Question: I have a table template which is populated by data sent from server in JSON format. The code for template is as follows:
'''
<table id="mangeDataTable" class="tablesorter">
<thead>
<tr>
<th >S.No</th>
<th >Manga</th>
<th >Status</th>
<th > Edit</th>
<th> Delete</th>
</tr>
</thead>
<tbody>
<% for (var i = 0; i < mangaData.length; i++) { %> <% var item =mangaData[i]; %>
<% var count=i%>
<tr>
<td><%= ++count%></td>
<td><%= item.text%></td>
<td><%= item.status%></td>
<input id="mangaName" type="hidden" name="text" value="<%= item.text%>"/>
<td><a href="#edit-box" class="edit-window" title="<%= item.text%>" >Edit</a></td>
<td><a href="#delete-box" class="delete-window" title="<%= item.text%>" >Delete</a></td>
</tr>
<% } %>
</tbody>
</table>
'''
Using the above template, I am able to create a table like in the image below:

. I want the data of the row (manga name, status) to be picked on click of edit/delete. Until now, I have been setting the name into the title attribute of anchor tag and extracting it through jquery att().
'''
var mangaName=$(this).attr("title");
'''
But this is not the way to do things. It was only a temporary solution I opted. Any suggestions on how to do it?
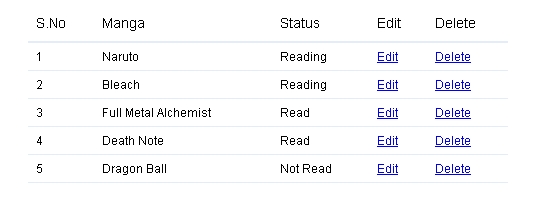
Answer: Rikesh,
jQuery's '.closest()' is your best friend here.
'''
$('#mangeDataTable').on('click', '.edit-window', function(){
var row = $(this).closest('tr');
var mangaName = row.find('td').eq(1).text();
//then do whatever is necessary to edit
}).on('click', '.delete-window', function(){
var row = $(this).closest('tr');
var mangaName = row.find('td').eq(1).text();
//then do whatever is necessary to delete
});
'''
The floating '<input>' inside a '<tr>' but not in a '<td>' is probably not a good idea. It's uncertain how browsers will handle this and I'm guessing the element will be unaddressable in at least some browsers.